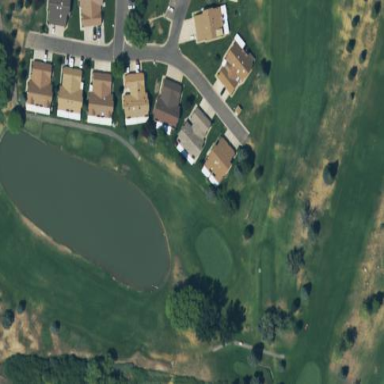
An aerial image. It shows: Neatly mowed grass fairway in golf course area.